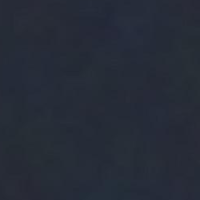
EUNIS habitat code: 14
Species observed at this site:
Chroicocephalus ridibundus
Phalacrocorax carbo
Podiceps cristatus
Anas platyrhynchos
Motacilla alba